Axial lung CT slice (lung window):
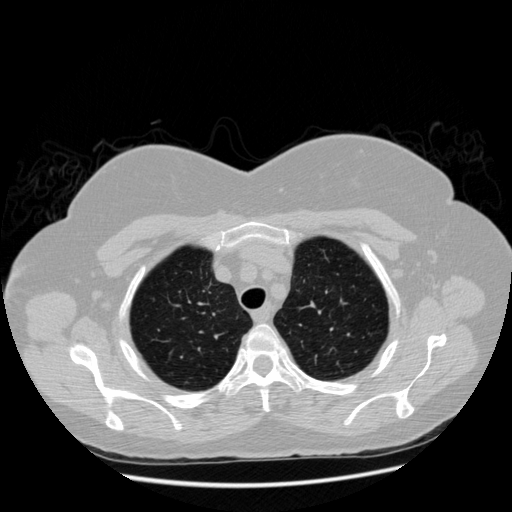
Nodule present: no